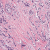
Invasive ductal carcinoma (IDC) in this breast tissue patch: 1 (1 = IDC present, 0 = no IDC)